Question: I'm using prelude emacs with solarized theme and parenthesis highlights are hardly visible and looking very ugly. I've tried disabling 'show-smartparen-mode' also 'show-paren-mode' but nothing seems to disable it. I'm not sure, which mode is making highlight parenthesis. Please check the image below:

I would like to change background color of parenthesis to something else so it is more visible. I would appreciate if anyone could provide any help/comments in this regards. Thanks!
## EDIT
Problem: The matching parenthesis highlight, if you look at image above, my cursor is immediate right of the ')' therefore '(' and ')' are highlighted in bluish shade which is not visible.
What I want: I would somehow like to change background color of this highlight.
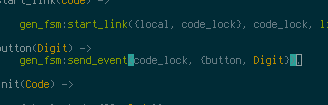
Answer: After doing 'C-u C-x =' with the cursor on the highlighted parenthesis, you will know what the highlighting face is. If you just want to change its background color, then do 'M-x customize-face' 'FACE', where 'FACE' is the face name.